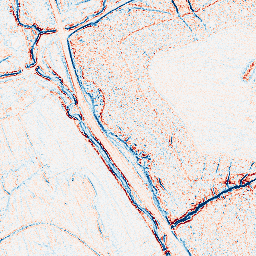
Category: edge_preserving
Decomposition family: bilateral
Decomposition parameters: d: 5
sigma_color: 25
sigma_space: 50
Upsampling method: lanczos
Upsampling parameters: scale: 2
Upsampling scale: 2